Question: Hello you smart guys;
Confused on how to fix such crash, it is random. Could you give me some tips? How to debug? What's the potential root cause?
Need some tips when crash on COCOA framework inside. Any ideas and discussion will be appreciated, thanks in advance.

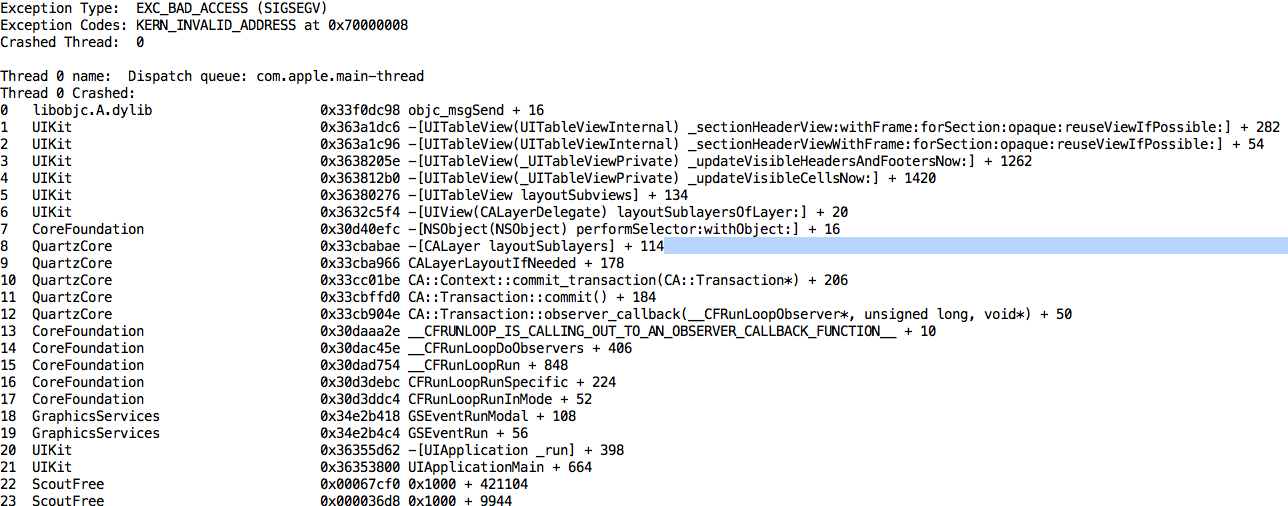
Answer: To me that stack trace looks like an dealloced view or layer is accessed by a tableView. To debug such a situation there is NSZombie. Read <URL>.
When running with NSZombie no object is ever removed from memory. Instead dealloced objects are turned into zombies. They keep hanging around and when accessed you can examine them to find out were they where instantiated and when they were retained and released during their lifetime. That should give you a good idea where to look for the problem.
More info on that specific problem may be found at <URL> .
More general debugging information can be found in <URL>.